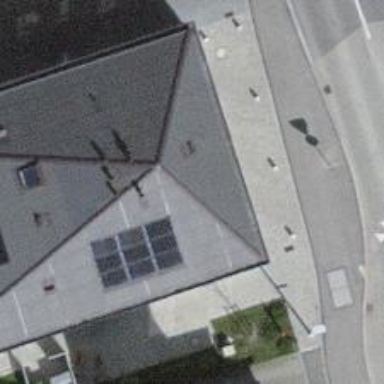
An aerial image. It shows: Solar power generator using photovoltaic panels.